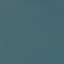
Label: SeaLake